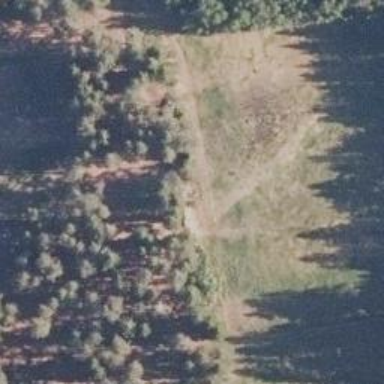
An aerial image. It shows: Disc golf tee.